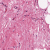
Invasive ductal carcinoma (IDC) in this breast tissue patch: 0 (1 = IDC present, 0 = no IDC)